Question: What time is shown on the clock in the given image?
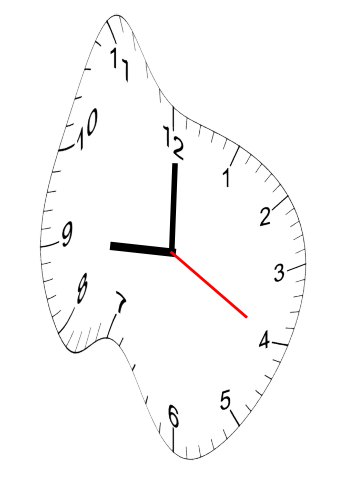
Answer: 09:00:20